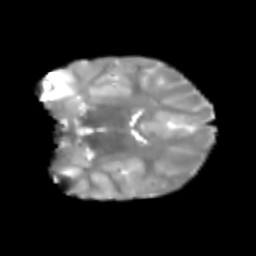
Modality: T2w
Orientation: coronal
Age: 8
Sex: male
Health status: healthy